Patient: sex M, age 54
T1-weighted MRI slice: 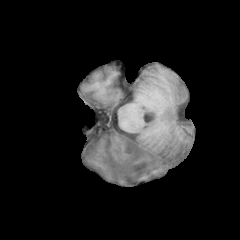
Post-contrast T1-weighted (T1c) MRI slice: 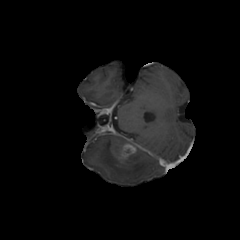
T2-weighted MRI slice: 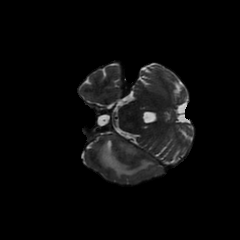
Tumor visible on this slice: yes
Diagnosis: Glioblastoma, IDH-wildtype
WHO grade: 4